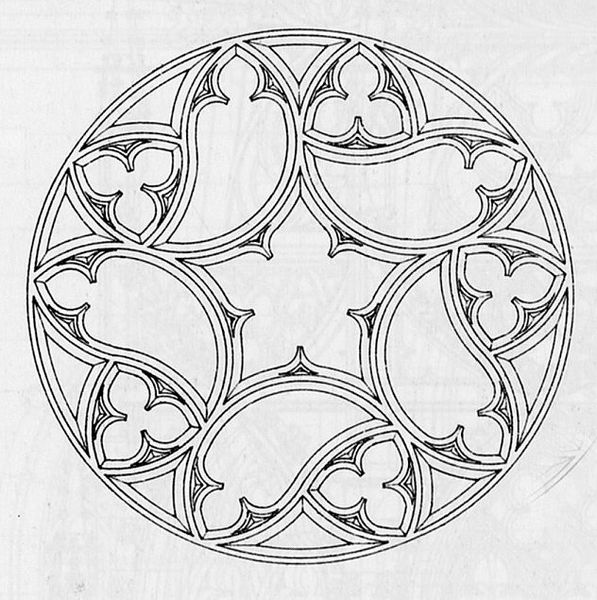
Titel: Stuttgart, St. Leonhard
Standort: Stuttgart (EU - D - BW)
Schlagwörter: weiß, dreieck, blume, blumen, fenster, grau, schwarz, skizze, zeichnung, blüte, muster, ornament, architektur, rahmen, fünf, kirche, drei, gotik, kreis, rund, papier, umrisse, linien, detail, floral, ornamente, symetrie, fensterrahmen, stern, schwarz weiß, entwurf, rosette, plan, mandala, vorlage, geschweift, maßwerk, aufriss, vorzeichnung, radial, dreipaß, fünfpass, flamboyant, fischmuster, ausmalen, pflanzenmotiv, 3, 5, 10, nonnenkopf, punktsymetrie, umrisslinien, nicht ausgemalt